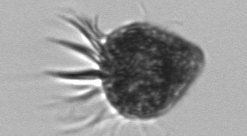
Label: Strombidium_morphotype2